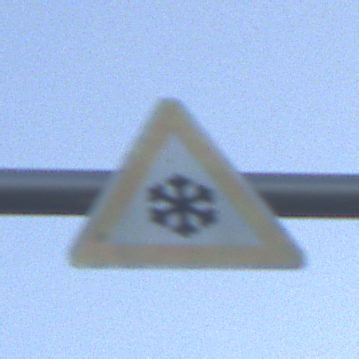
Verkehrszeichen: SchneeOderEisglaette
Umgebung: Outdoor, RoadRail
Tageszeit: SunriseSunset
Wetter: PartlyCloudy
Licht: Natural
Jahreszeit: NotSpecified
Kontrast: LowContrast